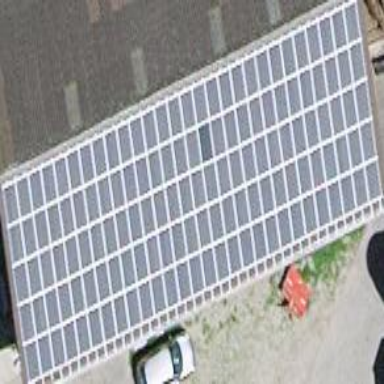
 consisting of solar photovoltaic panels."